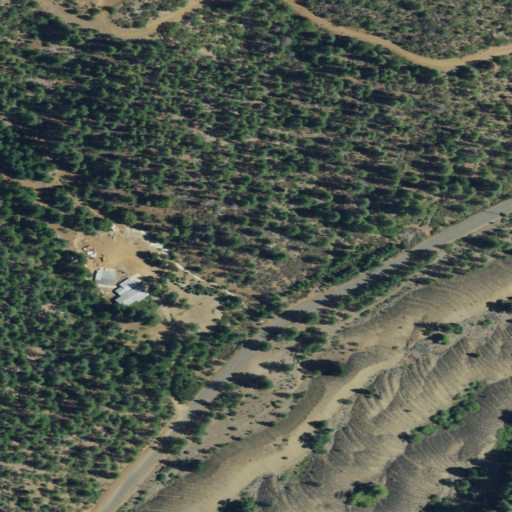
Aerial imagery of valley in California named Hardscrabble Gulch containing shrub, evergreen forest, open development, low intensity development, and medium intensity development